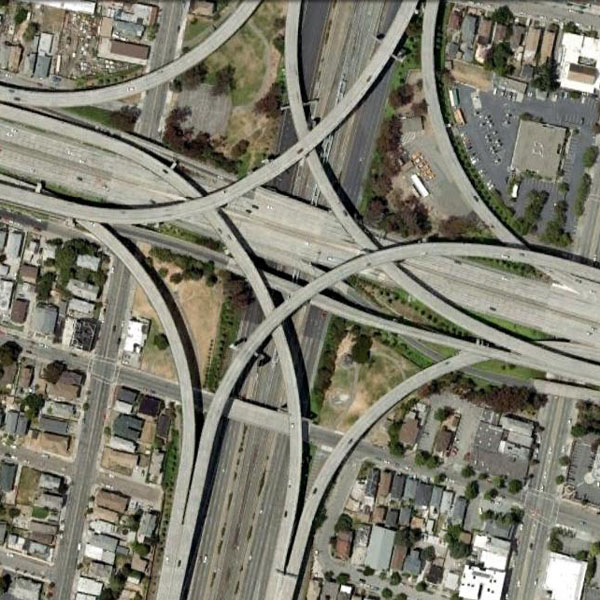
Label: Viaduct